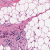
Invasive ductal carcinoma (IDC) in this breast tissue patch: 0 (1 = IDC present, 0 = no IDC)